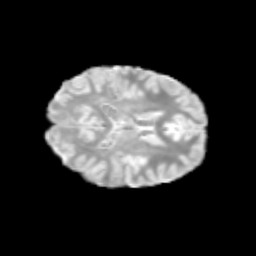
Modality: T2w
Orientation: axial
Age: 10
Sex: female
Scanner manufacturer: siemens
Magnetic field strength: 3 T
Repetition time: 3.8 s
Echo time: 0.07 s